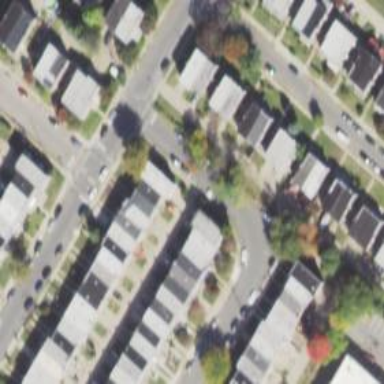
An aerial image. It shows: Alley classified as service road.